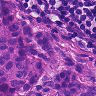
Metastatic tissue present: yes